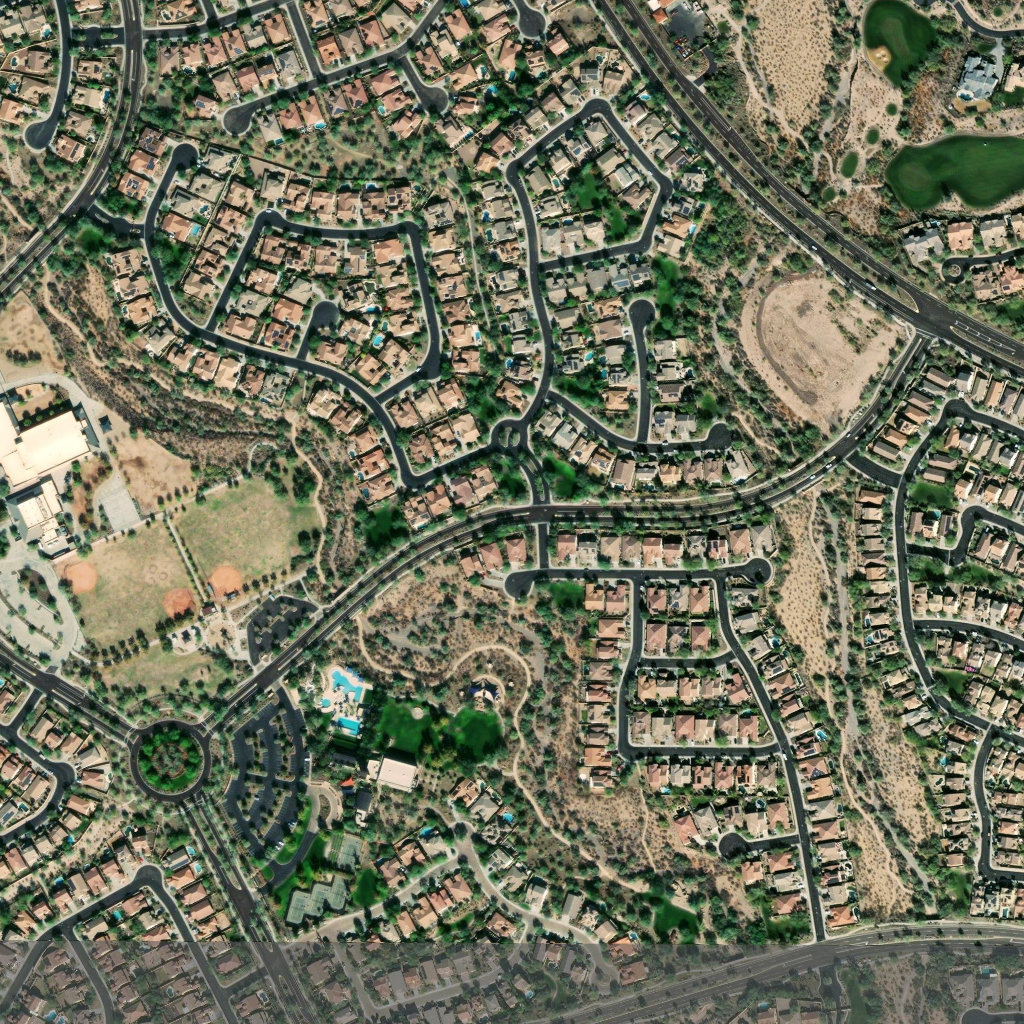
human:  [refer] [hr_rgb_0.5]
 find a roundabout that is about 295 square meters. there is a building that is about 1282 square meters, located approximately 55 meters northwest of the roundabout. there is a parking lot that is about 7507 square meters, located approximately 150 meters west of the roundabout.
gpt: <box>[[43, 80, 46, 82, 0]]</box>

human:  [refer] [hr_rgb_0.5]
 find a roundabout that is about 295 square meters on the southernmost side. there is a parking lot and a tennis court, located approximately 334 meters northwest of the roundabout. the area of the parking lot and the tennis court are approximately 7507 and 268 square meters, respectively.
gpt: <box>[[57, 94, 60, 96, 0]]</box>